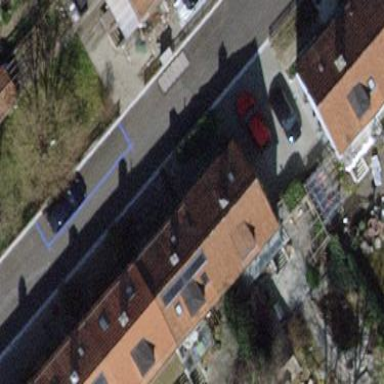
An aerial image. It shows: House with gabled roof made of tiles. The roof orientation is across the building.